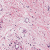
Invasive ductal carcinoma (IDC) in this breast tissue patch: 0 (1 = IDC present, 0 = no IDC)